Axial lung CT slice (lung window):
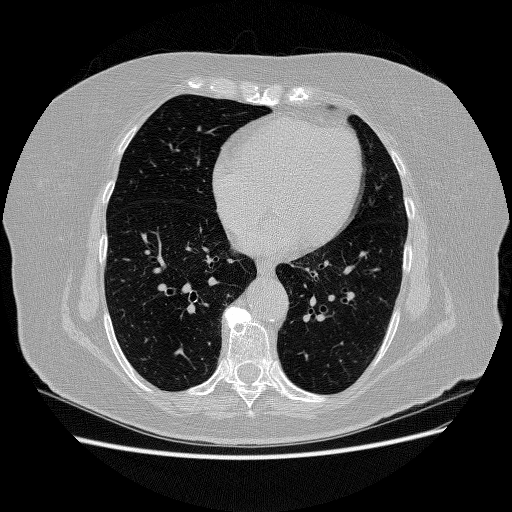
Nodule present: no